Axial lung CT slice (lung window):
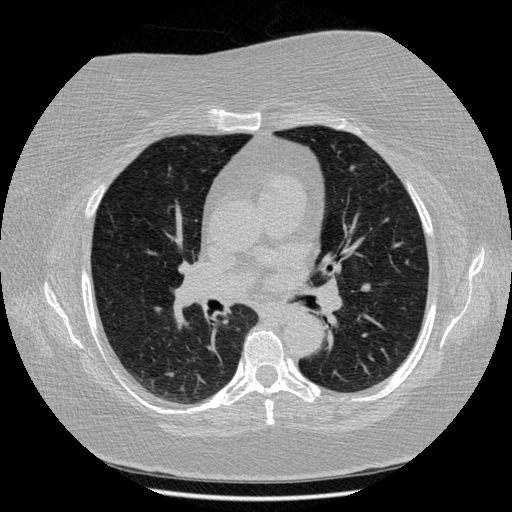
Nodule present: yes
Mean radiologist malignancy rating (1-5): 3.25